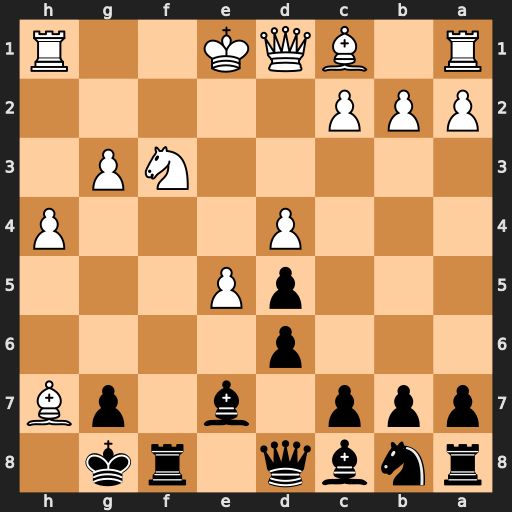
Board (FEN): rnbq1rk1/ppp1b1pB/3p4/3pP3/3P3P/5NP1/PPP5/R1BQK2R
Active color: b
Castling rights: KQ
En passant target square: -
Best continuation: Kxh7 Ng5+ Kg8 Qh5 Bf5 O-O Qc8 g4 Bxc2 Nf7 Bh7 Nh6+ gxh6